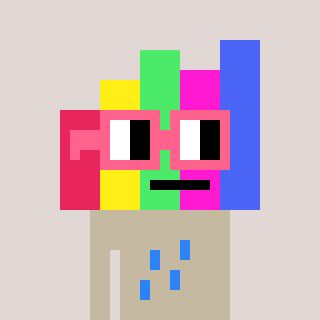
a pixel art character with square pink glasses, a bar chart-shaped head and a bege-colored body on a warm background